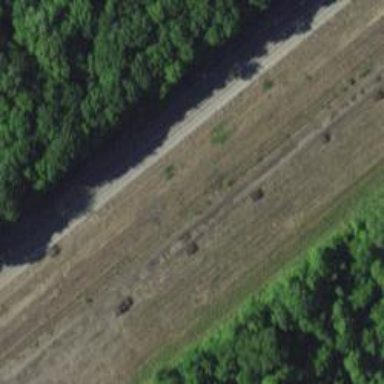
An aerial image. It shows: Railway yard.